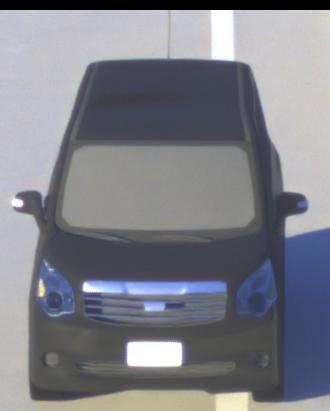
Make: Toyota
Model: Noah
Detailed model: Voxy R70G
Model produced from: 2007
Model produced until: 2013
Doors: 5
Color: black
Road condition: dry road
Daytime: sunrise or sunset
Contrast: medium contrast